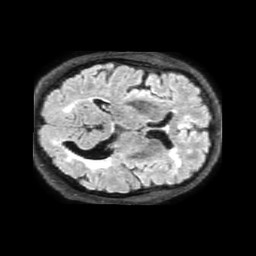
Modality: FLAIR
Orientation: axial
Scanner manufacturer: philips
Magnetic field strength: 3 T
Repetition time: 4.8 s
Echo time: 0.34 s